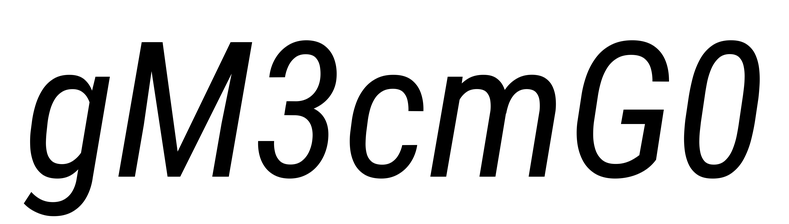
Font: Roboto-Italic_Condensed_Italic